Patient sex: F
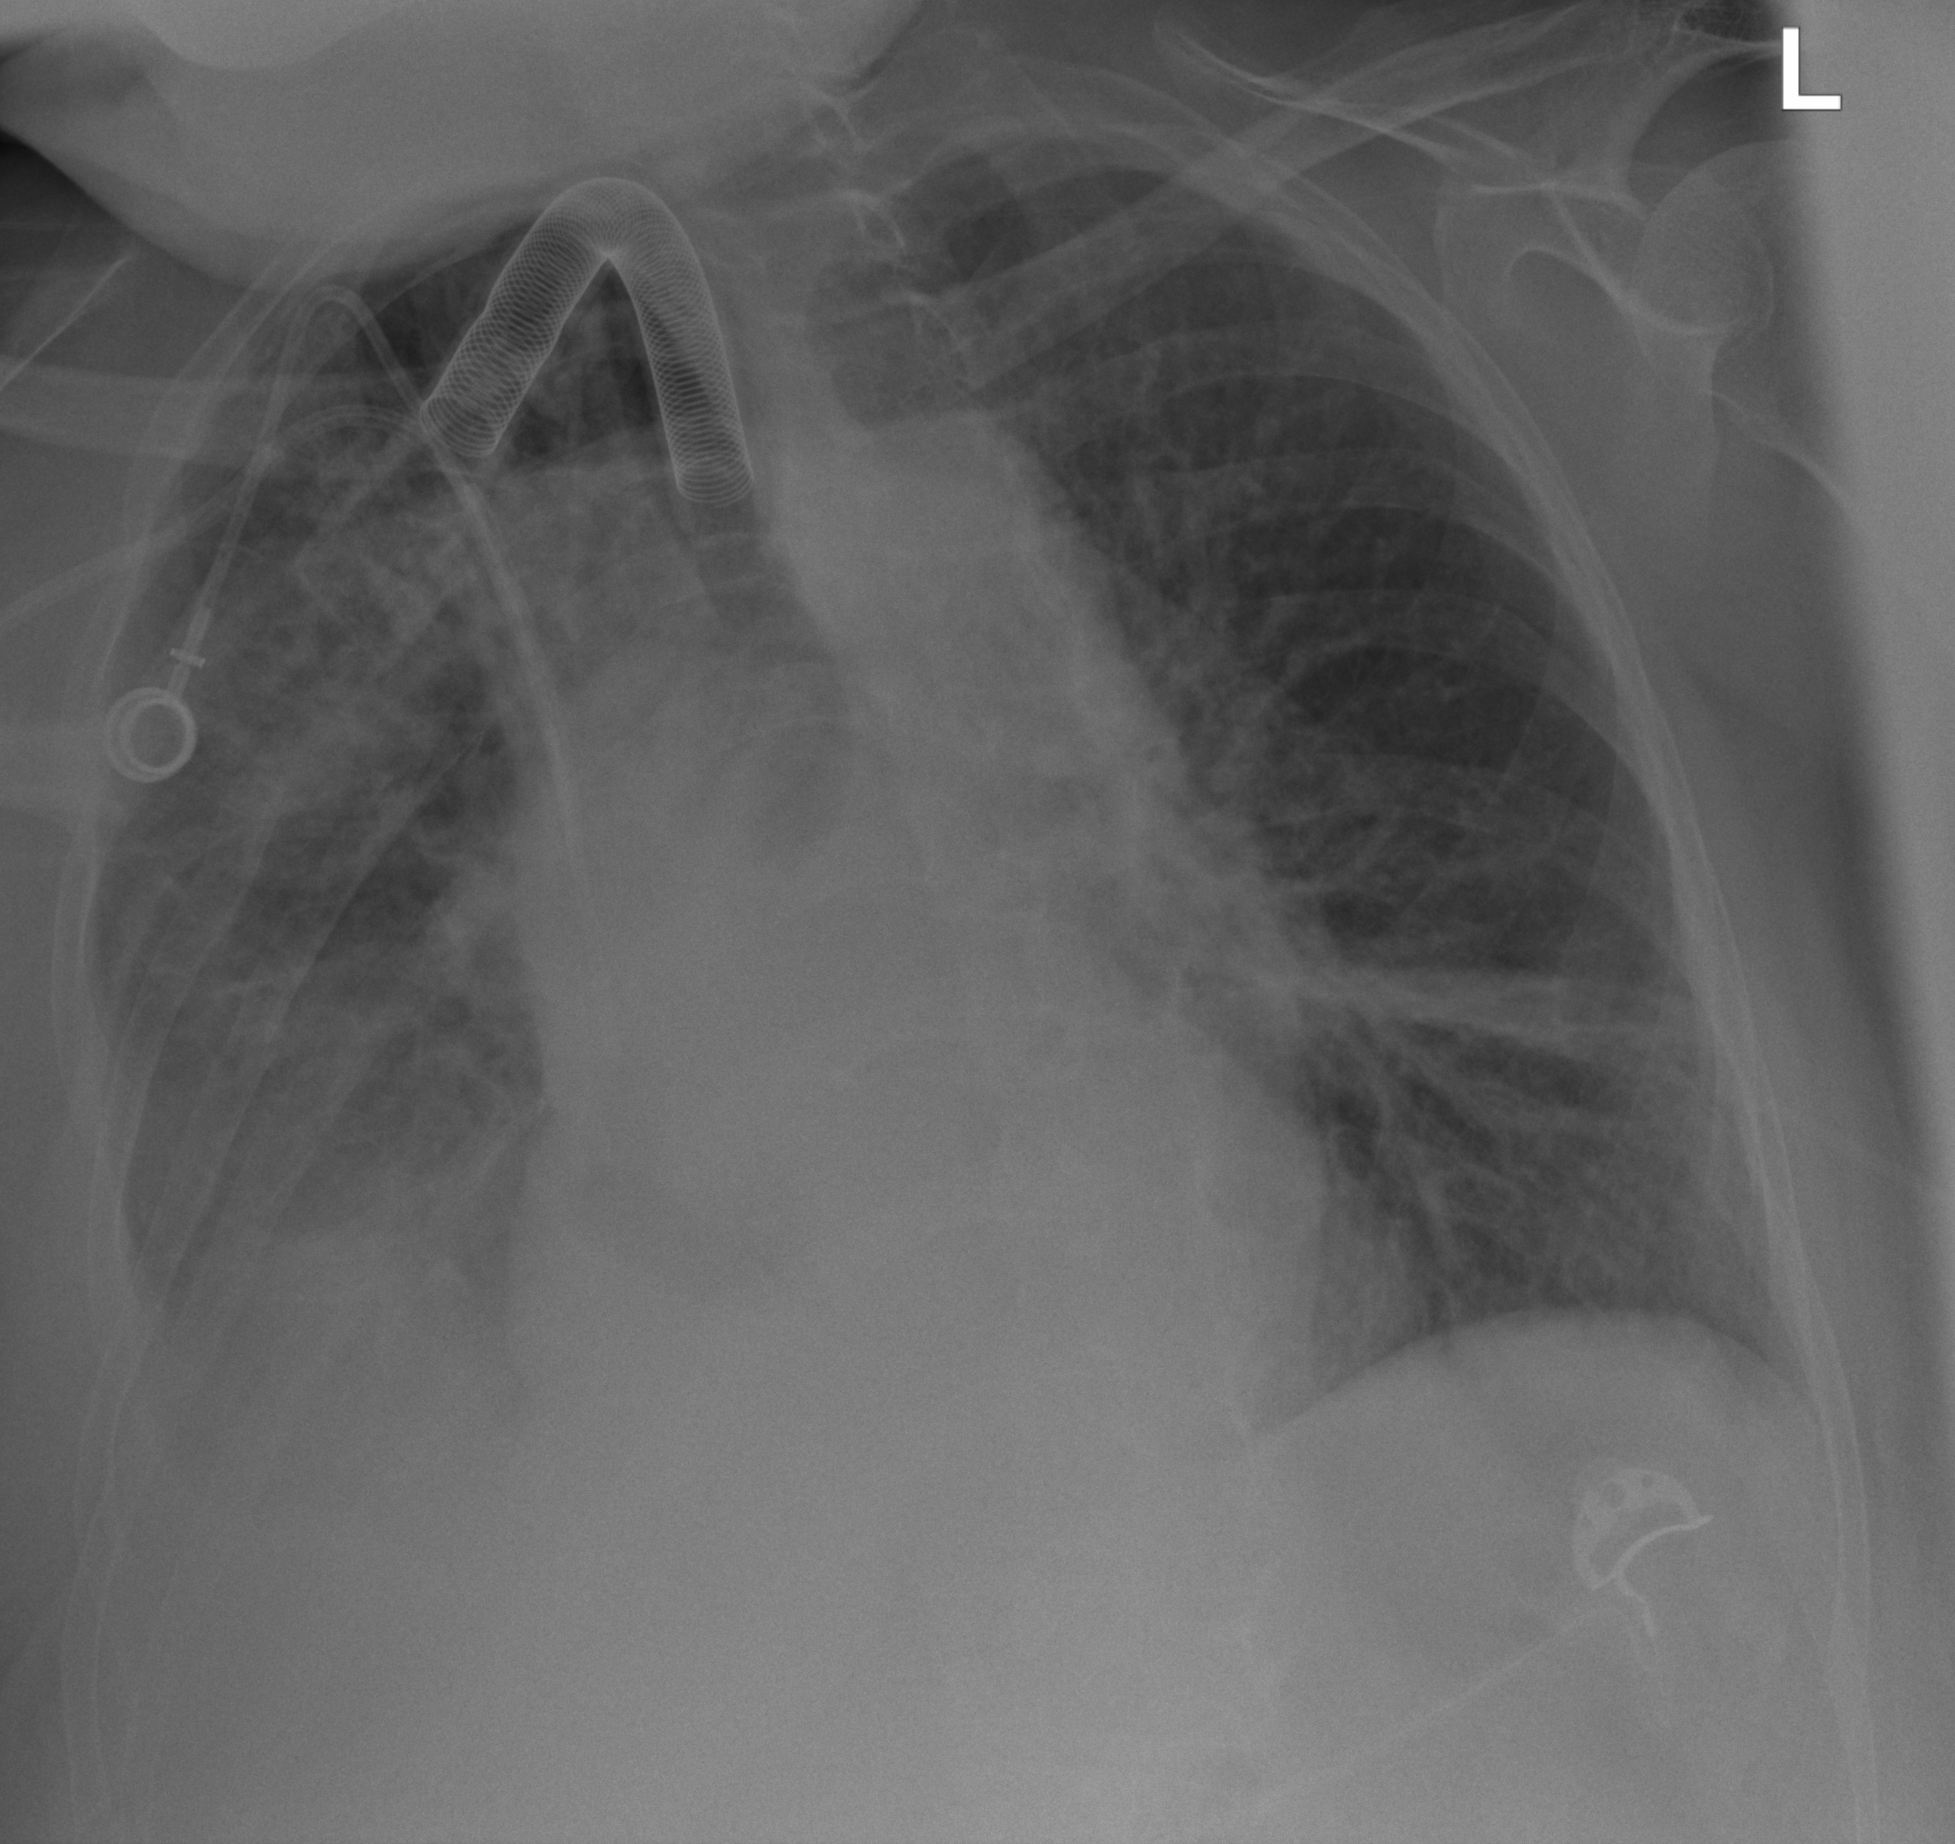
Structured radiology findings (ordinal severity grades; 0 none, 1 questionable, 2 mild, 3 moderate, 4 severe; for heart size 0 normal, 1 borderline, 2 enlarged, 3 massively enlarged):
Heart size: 1
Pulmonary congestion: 2
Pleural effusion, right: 3
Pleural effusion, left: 1
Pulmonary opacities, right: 1
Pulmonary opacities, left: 1
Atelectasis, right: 2
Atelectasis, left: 2